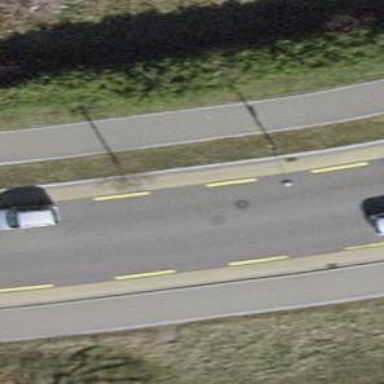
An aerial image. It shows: Secondary road with asphalt surface. It has separate sidewalks and cycle lanes on both sides.